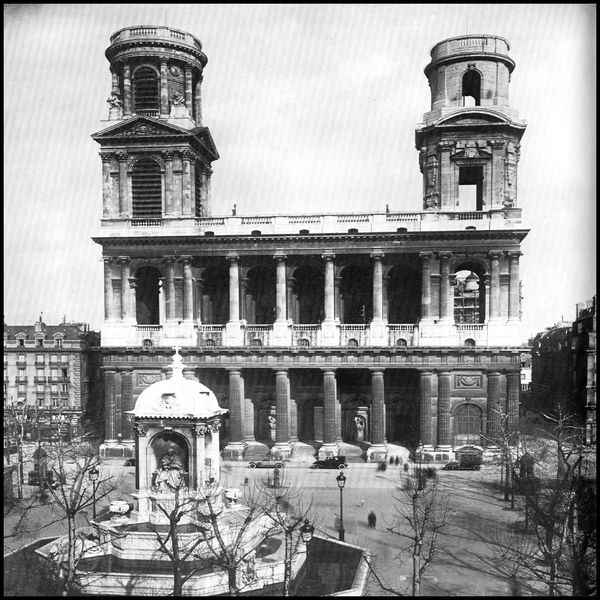
Titel: Hôtel de Chavannes
Standort: Paris (EU - F)
Schlagwörter: baum, himmel, weiß, bäume, menschen, stadt, fenster, grau, laterne, schwarz, straße, säulen, gebäude, alt, häuser, kirche, brunnen, turm, skulptur, zwei, dächer, kahl, winter, platz, auto, kuppel, foto, fotografie, ruine, glockenturm, türme, balustrade, schwarz weiss, kapitelle, photo, kaputt, gaube, autos, zweigeschossig, zweistöckig, geläut, bäaume, denkman